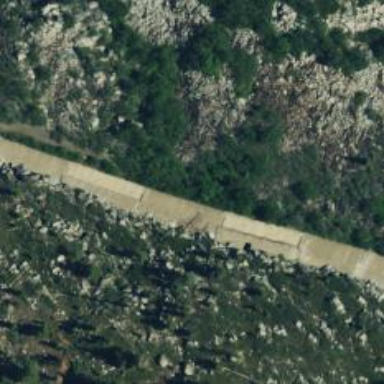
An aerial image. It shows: Abandoned railway track with grade2 track surface.